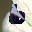
Label: 6